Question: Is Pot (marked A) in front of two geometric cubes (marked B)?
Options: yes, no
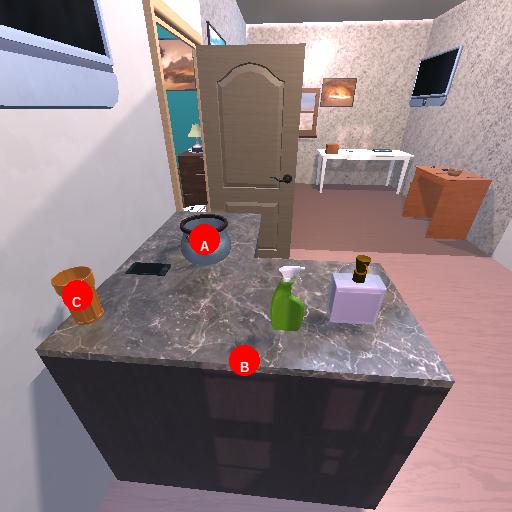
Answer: yes